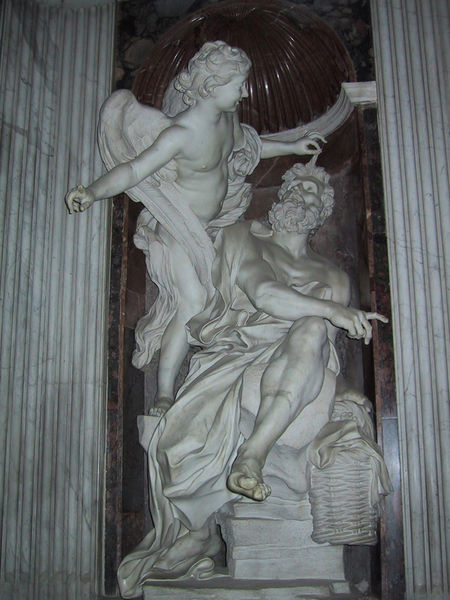
Titel: Habakuk
Künstler: Giovanni Lorenzo Bernini
Standort: Rom, S. Maria del Popolo, Chigi-Kapelle (EU - I - Latium)
Schlagwörter: flügel, fuß, gruppe, hand, mann, nackt, weiß, sitzen, finger, marmor, pfeiler, säulen, tuch, bart, arm, stehen, kirche, figur, haare, locken, engel, skulptur, statue, bein, muskeln, korb, nische, schweben, necken, zeus, zupfen, gips, kannelüren, herkules, figura, serpentinata, fkügel